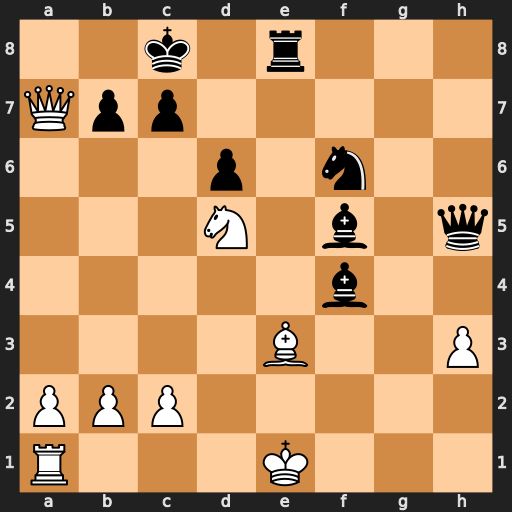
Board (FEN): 2k1r3/Qpp5/3p1n2/3N1b1q/5b2/4B2P/PPP5/R3K3
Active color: w
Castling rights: Q
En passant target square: -
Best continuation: Qa8+ Kd7 Nxf6+